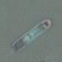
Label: civil